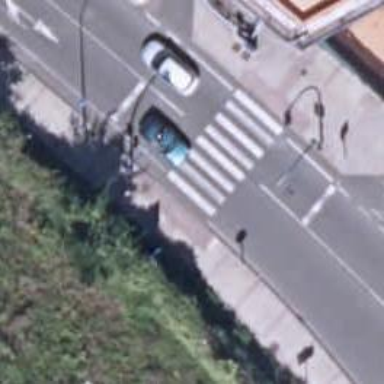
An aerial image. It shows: Zebra crossing for pedestrians.